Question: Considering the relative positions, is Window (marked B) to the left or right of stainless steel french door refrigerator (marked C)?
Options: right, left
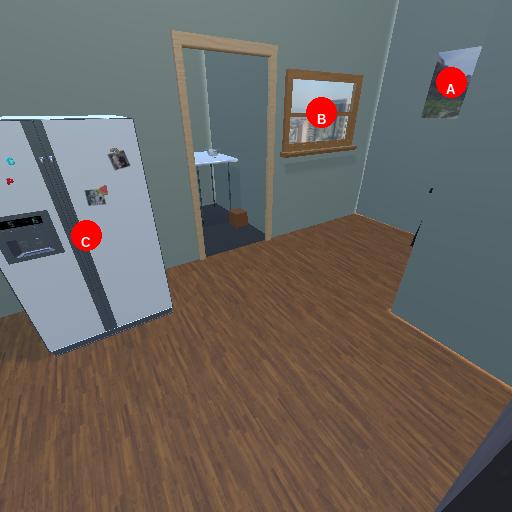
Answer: right